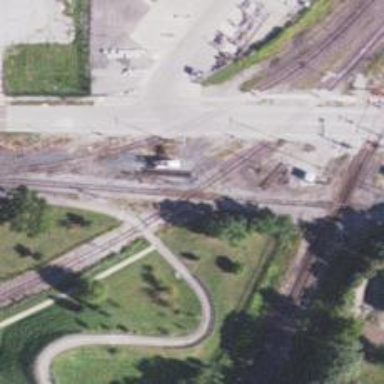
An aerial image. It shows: Railway crossing.